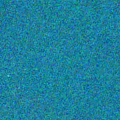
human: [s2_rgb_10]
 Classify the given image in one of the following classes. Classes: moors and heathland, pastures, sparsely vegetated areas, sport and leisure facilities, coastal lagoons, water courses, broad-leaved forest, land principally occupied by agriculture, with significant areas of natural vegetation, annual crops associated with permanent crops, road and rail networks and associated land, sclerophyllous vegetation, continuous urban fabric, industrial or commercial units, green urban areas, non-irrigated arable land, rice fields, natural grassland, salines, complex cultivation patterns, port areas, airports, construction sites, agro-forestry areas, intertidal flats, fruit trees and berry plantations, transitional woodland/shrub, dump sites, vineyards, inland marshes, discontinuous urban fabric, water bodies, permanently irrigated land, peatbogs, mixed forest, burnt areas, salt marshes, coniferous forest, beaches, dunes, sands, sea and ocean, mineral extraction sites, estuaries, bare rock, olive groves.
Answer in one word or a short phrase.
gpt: sea and ocean